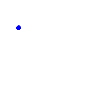
Particle: pion